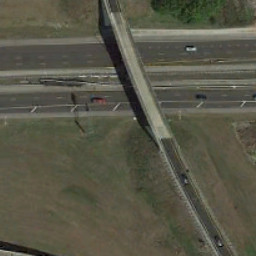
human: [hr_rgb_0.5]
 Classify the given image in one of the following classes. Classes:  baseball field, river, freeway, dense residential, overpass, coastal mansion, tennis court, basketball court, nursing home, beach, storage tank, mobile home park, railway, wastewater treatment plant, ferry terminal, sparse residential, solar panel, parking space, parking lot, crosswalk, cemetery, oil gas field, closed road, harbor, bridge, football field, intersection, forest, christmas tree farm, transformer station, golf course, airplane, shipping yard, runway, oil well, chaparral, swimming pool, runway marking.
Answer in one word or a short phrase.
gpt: overpass